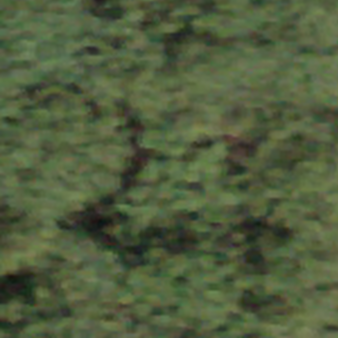
Label: other